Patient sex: M
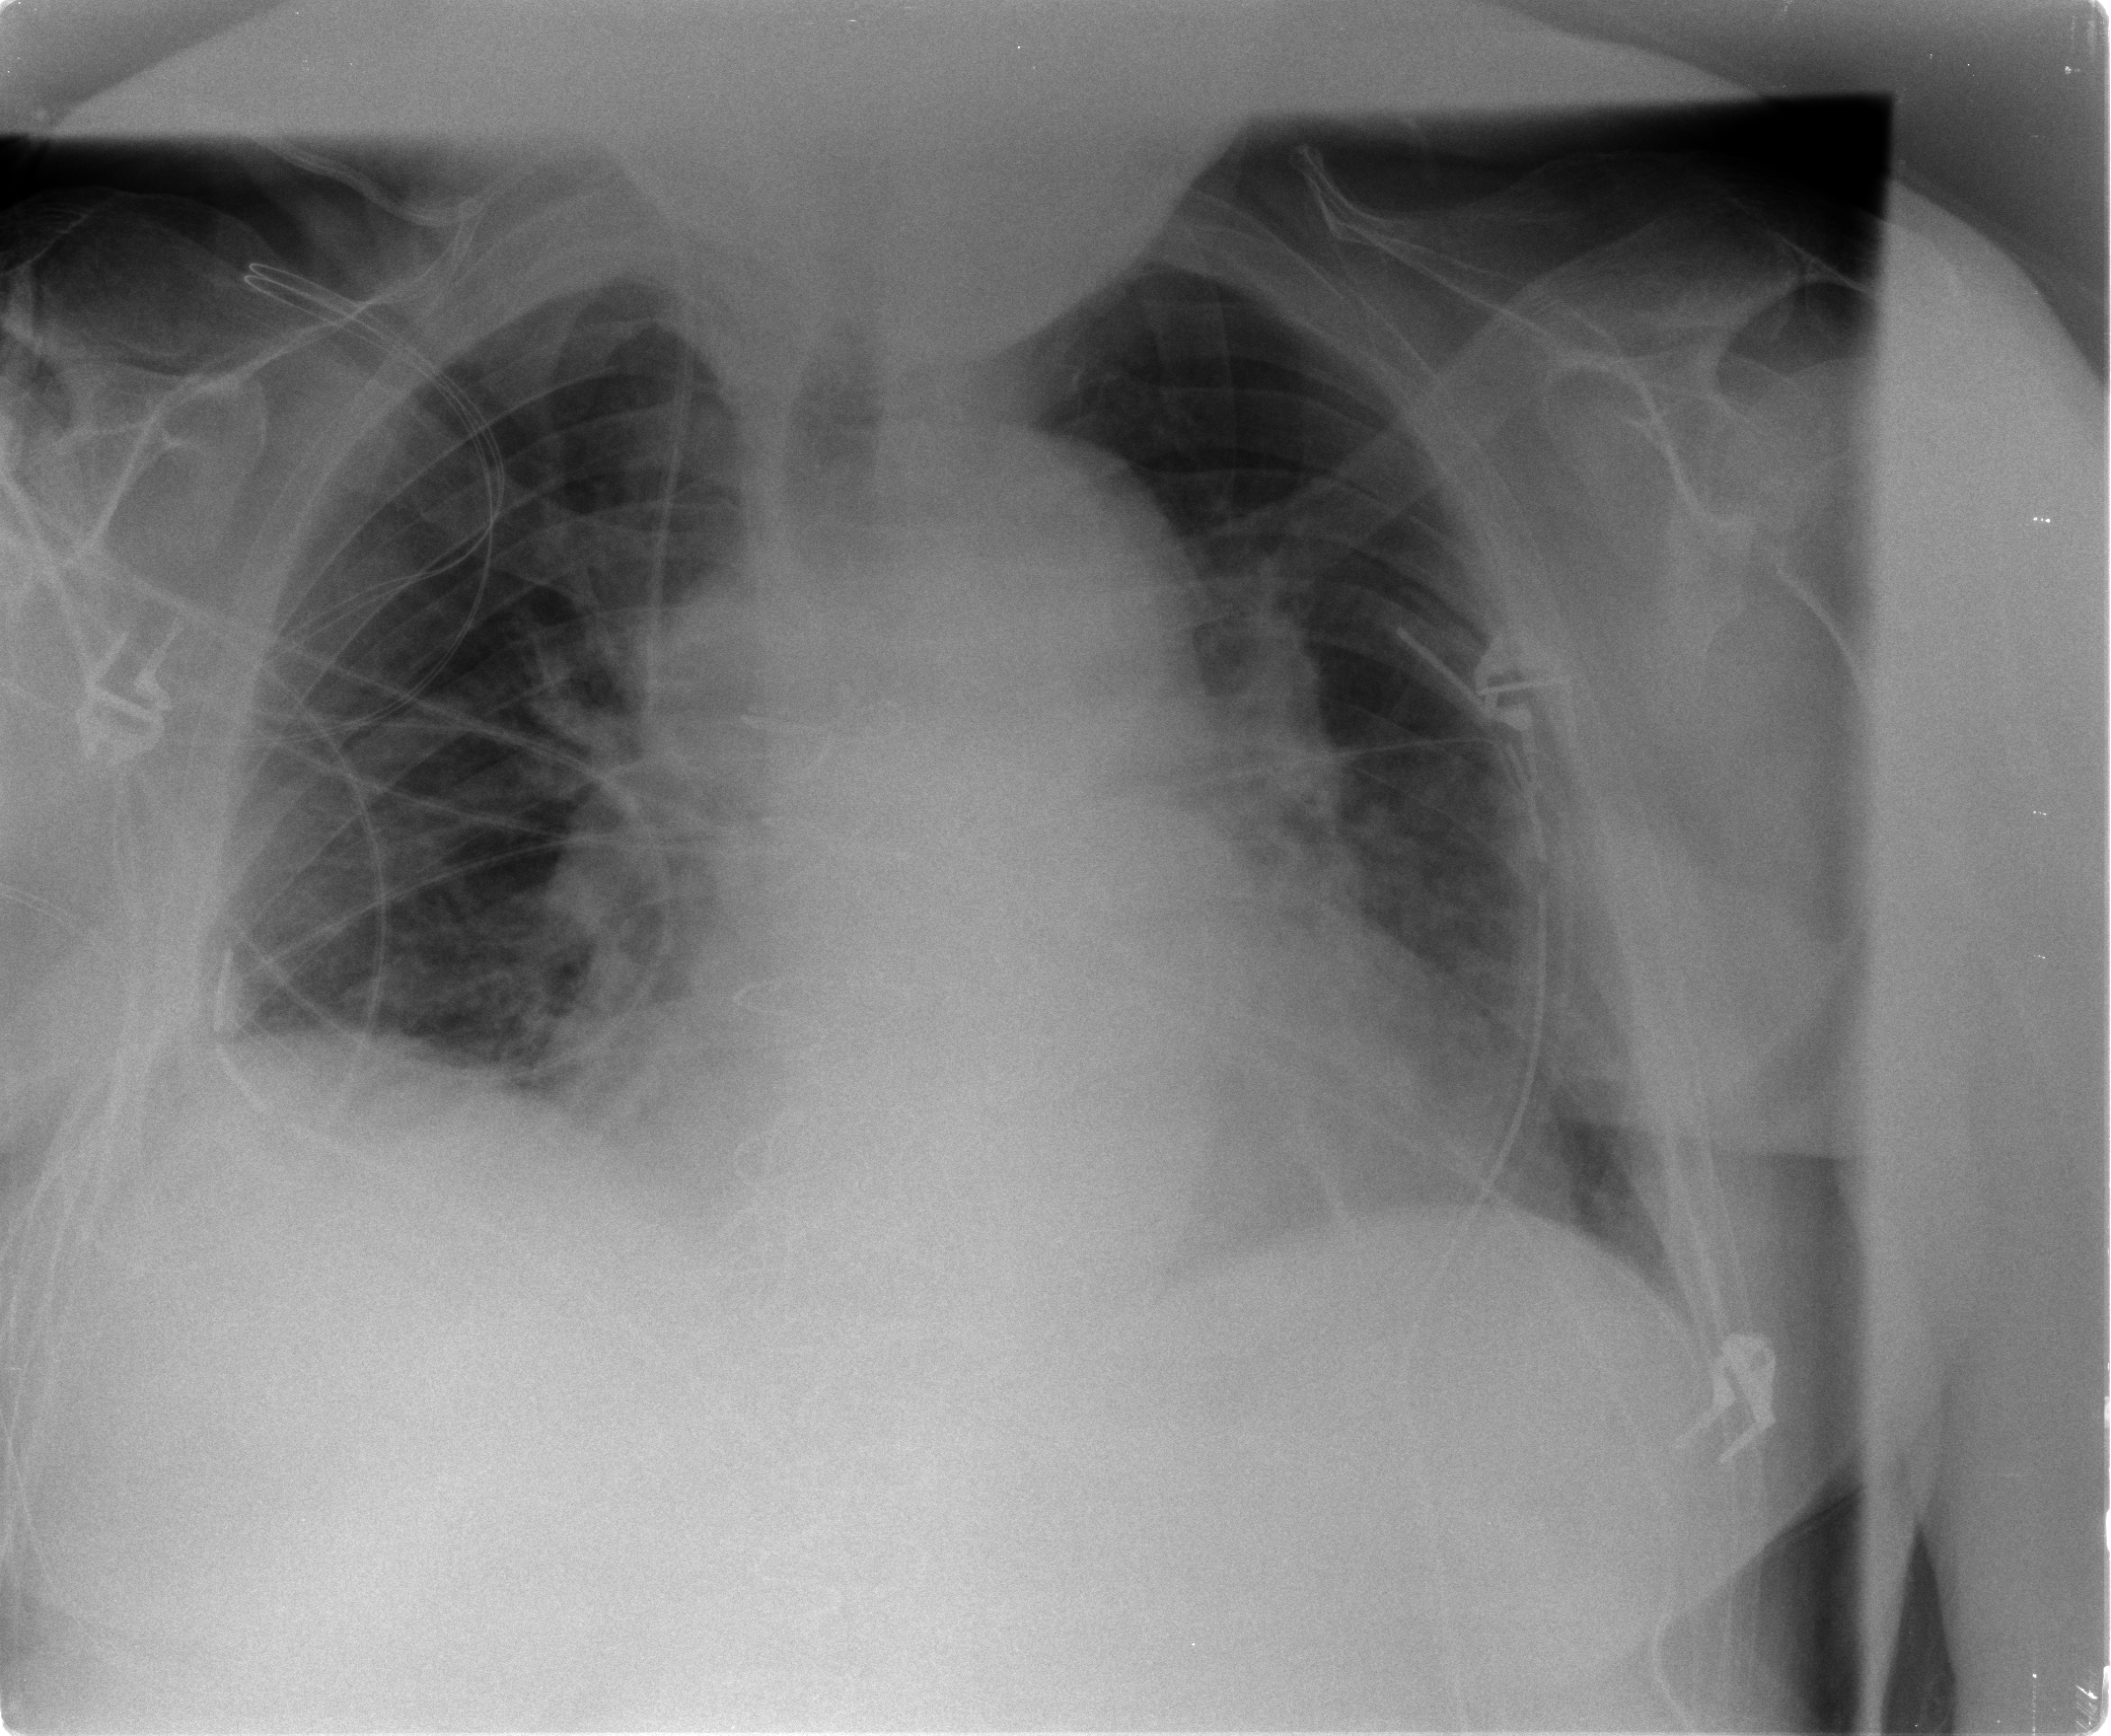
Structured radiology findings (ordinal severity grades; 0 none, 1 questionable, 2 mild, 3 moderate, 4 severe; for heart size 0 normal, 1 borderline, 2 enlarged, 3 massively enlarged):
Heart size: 2
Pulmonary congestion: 2
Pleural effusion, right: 2
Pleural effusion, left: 0
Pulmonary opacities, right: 1
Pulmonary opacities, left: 1
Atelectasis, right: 2
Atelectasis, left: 2